Question: I have a 'ContextMenu' that I want to override its style.
This is how it looks like:

All the SubMenus should look the same as the first one (with the White Highlighted Background)
Here's the XAML:
'''
<ContextMenu>
<MenuItem Header="blabla">
<MenuItem Header="Lol"/>
<MenuItem Header="blabla">
<MenuItem Header="Lol"/>
<MenuItem Header="blabla">
<MenuItem Header="Lol"/>
<MenuItem Header="blabla">
<MenuItem Header="Lol"/>
</MenuItem>
</MenuItem>
</MenuItem>
</MenuItem>
<MenuItem Header="Lol"/>
</ContextMenu>
'''
Here's the Style of my 'ContextMenu':
'''
<SolidColorBrush x:Key="ContextMenuMenuItemBackground" Color="Transparent"/>
<SolidColorBrush x:Key="ContextMenuSubMenuBorderBrush" Color="#CCCEDB"/>
<SolidColorBrush x:Key="ContextMenuSubMenuBackground" Color="#F6F6F6"/>
<Color x:Key="ContextMenuSubMenuDropShadowColor">#808080</Color>
<SolidColorBrush x:Key="ContextMenuTransitionBackground" Color="#E7E8EC"/>
<SolidColorBrush x:Key="ContextMenuMenuItemHighlightedBackground" Color="#EFEFF2"/>
<SolidColorBrush x:Key="ContextMenuSubmenuItemBackground" Color="Transparent"/>
<SolidColorBrush x:Key="ContextMenuSubmenuItemBackgroundHighlighted" Color="#FFFFFF"/>
<SolidColorBrush x:Key="ContextMenuArrowPanelBackgroundHighlighted" Color="#007ACC"/>
<SolidColorBrush x:Key="ContextMenuMenuDisabledForeground" Color="#A2A4A5"/>
<Style TargetType="{x:Type ContextMenu}">
<Setter Property="Template">
<Setter.Value>
<ControlTemplate TargetType="{x:Type ContextMenu}">
<Grid Margin="0,0,5,5">
<Border x:Name="SubMenuBorder" BorderBrush="#CCCEDB" BorderThickness="1" Background="#F6F6F6" SnapsToDevicePixels="True" Padding="2">
<StackPanel IsItemsHost="True" KeyboardNavigation.DirectionalNavigation="Cycle" />
<Border.Effect>
<DropShadowEffect Color="#808080" Opacity="0.60" ShadowDepth="3"/>
</Border.Effect>
</Border>
</Grid>
</ControlTemplate>
</Setter.Value>
</Setter>
<Setter Property="ItemContainerStyle">
<Setter.Value>
<Style TargetType="{x:Type MenuItem}">
<Setter Property="Foreground" Value="{Binding Path=Foreground, RelativeSource={RelativeSource AncestorType={x:Type Menu}}}"/>
<Setter Property="Template">
<Setter.Value>
<ControlTemplate TargetType="{x:Type MenuItem}">
<!--Border 1-->
<Border x:Name="Border" Background="{StaticResource ContextMenuMenuItemBackground}" BorderThickness="1" SnapsToDevicePixels="True">
<Grid x:Name="Grid">
<Grid.ColumnDefinitions>
<ColumnDefinition x:Name="Col0" MinWidth="17" Width="Auto" SharedSizeGroup="MenuItemIconColumnGroup"/>
<ColumnDefinition Width="Auto" SharedSizeGroup="MenuTextColumnGroup"/>
<ColumnDefinition Width="Auto" SharedSizeGroup="MenuItemIGTColumnGroup"/>
<ColumnDefinition x:Name="Col3" Width="14"/>
</Grid.ColumnDefinitions>
<ContentPresenter Grid.Column="0" x:Name="Icon" VerticalAlignment="Center" ContentSource="Icon"/>
<ContentPresenter Grid.Column="1" Margin="{TemplateBinding Padding}" x:Name="HeaderHost" RecognizesAccessKey="True" ContentSource="Header" VerticalAlignment="Center"/>
<ContentPresenter Grid.Column="2" Margin="8,1,8,1" x:Name="IGTHost" ContentSource="InputGestureText" VerticalAlignment="Center"/>
<Grid Grid.Column="3" Margin="4,0,6,0" x:Name="ArrowPanel" VerticalAlignment="Center">
<Path x:Name="ArrowPanelPath" HorizontalAlignment="Right" VerticalAlignment="Center" Fill="{TemplateBinding Foreground}" Data="M0,0 L0,8 L4,4 z"/>
</Grid>
<Popup IsOpen="{Binding Path=IsSubmenuOpen, RelativeSource={RelativeSource TemplatedParent}}" Placement="Right" HorizontalOffset="-1" x:Name="SubMenuPopup" Focusable="False" PopupAnimation="{DynamicResource {x:Static SystemParameters.MenuPopupAnimationKey}}" AllowsTransparency="True">
<Grid Margin="0,0,5,5">
<!--Border 2-->
<Border x:Name="SubMenuBorder" BorderBrush="{StaticResource ContextMenuSubMenuBorderBrush}" BorderThickness="1" Background="{StaticResource ContextMenuSubMenuBackground}" SnapsToDevicePixels="True">
<Grid x:Name="SubMenu" Grid.IsSharedSizeScope="True" Margin="2">
<StackPanel IsItemsHost="True" KeyboardNavigation.DirectionalNavigation="Cycle"/>
</Grid>
<Border.Effect>
<DropShadowEffect Color="{StaticResource ContextMenuSubMenuDropShadowColor}" Opacity="0.60" ShadowDepth="3"/>
</Border.Effect>
</Border>
<!--Border 3-->
<Border Margin="1,0,0,0" x:Name="TransitionBorder" BorderBrush="{StaticResource ContextMenuTransitionBackground}" BorderThickness="1" Background="{StaticResource ContextMenuTransitionBackground}" SnapsToDevicePixels="True" Width="0" Height="2" HorizontalAlignment="Left" VerticalAlignment="Top" />
</Grid>
</Popup>
</Grid>
</Border>
<ControlTemplate.Triggers>
<Trigger Property="Role" Value="TopLevelHeader">
<Setter Property="Padding" Value="6,0,6,2"/>
<Setter TargetName="SubMenuPopup" Property="Placement" Value="Bottom"/>
<Setter TargetName="Col0" Property="MinWidth" Value="0"/>
<Setter TargetName="Col3" Property="Width" Value="Auto"/>
<Setter TargetName="Icon" Property="Visibility" Value="Collapsed"/>
<Setter TargetName="IGTHost" Property="Visibility" Value="Collapsed" />
<Setter TargetName="ArrowPanel" Property="Visibility" Value="Collapsed"/>
<Setter TargetName="SubMenuBorder" Property="BorderThickness" Value="1,1,1,1"/>
<Setter TargetName="SubMenu" Property="Margin" Value="2,3,2,2"/>
<Setter TargetName="TransitionBorder" Property="Width" Value="{Binding ActualWidth, ElementName=Grid}"/>
</Trigger>
<Trigger Property="Role" Value="TopLevelItem">
<Setter Property="Padding" Value="6,0,6,2"/>
<Setter TargetName="Col0" Property="MinWidth" Value="0"/>
<Setter TargetName="Col3" Property="Width" Value="Auto"/>
<Setter TargetName="Icon" Property="Visibility" Value="Collapsed"/>
<Setter TargetName="IGTHost" Property="Visibility" Value="Collapsed"/>
<Setter TargetName="ArrowPanel" Property="Visibility" Value="Collapsed"/>
</Trigger>
<Trigger Property="Role" Value="SubmenuHeader">
<Setter Property="DockPanel.Dock" Value="Top"/>
<Setter Property="Padding" Value="10,3,0,3"/>
<Setter TargetName="Border" Property="MinHeight" Value="22"/>
<Setter TargetName="Border" Property="Background" Value="{StaticResource ContextMenuSubmenuItemBackground}"/>
</Trigger>
<Trigger Property="Role" Value="SubmenuItem">
<Setter Property="DockPanel.Dock" Value="Top"/>
<Setter Property="Padding" Value="10,3,0,3"/>
<Setter TargetName="Border" Property="MinHeight" Value="22"/>
<Setter TargetName="ArrowPanel" Property="Visibility" Value="Collapsed"/>
<Setter TargetName="Border" Property="Background" Value="{StaticResource ContextMenuSubmenuItemBackground}"/>
</Trigger>
<MultiTrigger>
<MultiTrigger.Conditions>
<Condition Property="IsHighlighted" Value="True"/>
<Condition Property="Role" Value="TopLevelHeader"/>
</MultiTrigger.Conditions>
<Setter TargetName="Border" Property="Background" Value="{StaticResource ContextMenuMenuItemHighlightedBackground}"/>
</MultiTrigger>
<MultiTrigger>
<MultiTrigger.Conditions>
<Condition Property="IsHighlighted" Value="True"/>
<Condition Property="Role" Value="TopLevelItem"/>
</MultiTrigger.Conditions>
<Setter TargetName="Border" Property="Background" Value="{StaticResource ContextMenuMenuItemHighlightedBackground}"/>
</MultiTrigger>
<MultiTrigger>
<MultiTrigger.Conditions>
<Condition Property="IsHighlighted" Value="True"/>
<Condition Property="Role" Value="SubmenuHeader"/>
</MultiTrigger.Conditions>
<Setter TargetName="Border" Property="Background" Value="{StaticResource ContextMenuSubmenuItemBackgroundHighlighted}"/>
<Setter TargetName="ArrowPanelPath" Property="Fill" Value="{StaticResource ContextMenuArrowPanelBackgroundHighlighted}"/>
</MultiTrigger>
<MultiTrigger>
<MultiTrigger.Conditions>
<Condition Property="IsHighlighted" Value="True"/>
<Condition Property="Role" Value="SubmenuItem"/>
</MultiTrigger.Conditions>
<Setter TargetName="Border" Property="Background" Value="{StaticResource ContextMenuSubmenuItemBackgroundHighlighted}"/>
</MultiTrigger>
<MultiTrigger>
<MultiTrigger.Conditions>
<Condition Property="IsSubmenuOpen" Value="True"/>
<Condition Property="Role" Value="TopLevelHeader"/>
</MultiTrigger.Conditions>
<Setter TargetName="Border" Property="Background" Value="{StaticResource ContextMenuSubmenuItemBackground}"/>
<Setter TargetName="Border" Property="BorderBrush" Value="{StaticResource ContextMenuSubMenuBorderBrush}"/>
</MultiTrigger>
<Trigger Property="Icon" Value="{x:Null}">
<Setter TargetName="Icon" Property="Visibility" Value="Collapsed"/>
</Trigger>
<Trigger Property="IsEnabled" Value="False">
<Setter Property="Foreground" Value="{StaticResource ContextMenuMenuDisabledForeground}"/>
</Trigger>
</ControlTemplate.Triggers>
</ControlTemplate>
</Setter.Value>
</Setter>
</Style>
</Setter.Value>
</Setter>
</Style>
'''
Whats wrong here?
Why is this happening?
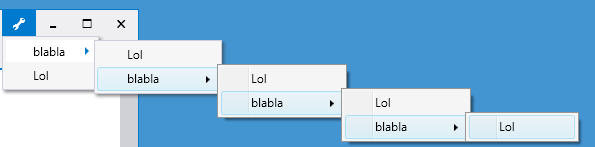
Answer: I got it to work but just using your 'MenuItem' Style directly. I got rid of everything else except
'''
<Style TargetType="{x:Type MenuItem}">
<Setter Property="Foreground" Value="{Binding Path=Foreground, RelativeSource={RelativeSource AncestorType={x:Type Menu}}}"/>
<Setter Property="Template">
<Setter.Value>
<ControlTemplate TargetType="{x:Type MenuItem}">
<!--Border 1-->
<Border x:Name="Border" Background="{StaticResource ContextMenuMenuItemBackground}" BorderThickness="1" SnapsToDevicePixels="True">
<Grid x:Name="Grid">
<Grid.ColumnDefinitions>
<ColumnDefinition x:Name="Col0" MinWidth="17" Width="Auto" SharedSizeGroup="MenuItemIconColumnGroup"/>
<ColumnDefinition Width="Auto" SharedSizeGroup="MenuTextColumnGroup"/>
<ColumnDefinition Width="Auto" SharedSizeGroup="MenuItemIGTColumnGroup"/>
<ColumnDefinition x:Name="Col3" Width="14"/>
</Grid.ColumnDefinitions>
<ContentPresenter Grid.Column="0" x:Name="Icon" VerticalAlignment="Center" ContentSource="Icon"/>
<ContentPresenter Grid.Column="1" Margin="{TemplateBinding Padding}" x:Name="HeaderHost" RecognizesAccessKey="True" ContentSource="Header" VerticalAlignment="Center"/>
<ContentPresenter Grid.Column="2" Margin="8,1,8,1" x:Name="IGTHost" ContentSource="InputGestureText" VerticalAlignment="Center"/>
<Grid Grid.Column="3" Margin="4,0,6,0" x:Name="ArrowPanel" VerticalAlignment="Center">
<Path x:Name="ArrowPanelPath" HorizontalAlignment="Right" VerticalAlignment="Center" Fill="{TemplateBinding Foreground}" Data="M0,0 L0,8 L4,4 z"/>
</Grid>
<Popup IsOpen="{Binding Path=IsSubmenuOpen, RelativeSource={RelativeSource TemplatedParent}}" Placement="Right" HorizontalOffset="-1" x:Name="SubMenuPopup" Focusable="False" PopupAnimation="{DynamicResource {x:Static SystemParameters.MenuPopupAnimationKey}}" AllowsTransparency="True">
<Grid Margin="0,0,5,5">
<!--Border 2-->
<Border x:Name="SubMenuBorder" BorderBrush="{StaticResource ContextMenuSubMenuBorderBrush}" BorderThickness="1" Background="{StaticResource ContextMenuSubMenuBackground}" SnapsToDevicePixels="True">
<Grid x:Name="SubMenu" Grid.IsSharedSizeScope="True" Margin="2">
<StackPanel IsItemsHost="True" KeyboardNavigation.DirectionalNavigation="Cycle"/>
</Grid>
<Border.Effect>
<DropShadowEffect Color="{StaticResource ContextMenuSubMenuDropShadowColor}" Opacity="0.60" ShadowDepth="3"/>
</Border.Effect>
</Border>
<!--Border 3-->
<Border Margin="1,0,0,0" x:Name="TransitionBorder" BorderBrush="{StaticResource ContextMenuTransitionBackground}" BorderThickness="1" Background="{StaticResource ContextMenuTransitionBackground}" SnapsToDevicePixels="True" Width="0" Height="2" HorizontalAlignment="Left" VerticalAlignment="Top" />
</Grid>
</Popup>
</Grid>
</Border>
<ControlTemplate.Triggers>
<Trigger Property="Role" Value="TopLevelHeader">
<Setter Property="Padding" Value="6,0,6,2"/>
<Setter TargetName="SubMenuPopup" Property="Placement" Value="Bottom"/>
<Setter TargetName="Col0" Property="MinWidth" Value="0"/>
<Setter TargetName="Col3" Property="Width" Value="Auto"/>
<Setter TargetName="Icon" Property="Visibility" Value="Collapsed"/>
<Setter TargetName="IGTHost" Property="Visibility" Value="Collapsed" />
<Setter TargetName="ArrowPanel" Property="Visibility" Value="Collapsed"/>
<Setter TargetName="SubMenuBorder" Property="BorderThickness" Value="1,1,1,1"/>
<Setter TargetName="SubMenu" Property="Margin" Value="2,3,2,2"/>
<Setter TargetName="TransitionBorder" Property="Width" Value="{Binding ActualWidth, ElementName=Grid}"/>
</Trigger>
<Trigger Property="Role" Value="TopLevelItem">
<Setter Property="Padding" Value="6,0,6,2"/>
<Setter TargetName="Col0" Property="MinWidth" Value="0"/>
<Setter TargetName="Col3" Property="Width" Value="Auto"/>
<Setter TargetName="Icon" Property="Visibility" Value="Collapsed"/>
<Setter TargetName="IGTHost" Property="Visibility" Value="Collapsed"/>
<Setter TargetName="ArrowPanel" Property="Visibility" Value="Collapsed"/>
</Trigger>
<Trigger Property="Role" Value="SubmenuHeader">
<Setter Property="DockPanel.Dock" Value="Top"/>
<Setter Property="Padding" Value="10,3,0,3"/>
<Setter TargetName="Border" Property="MinHeight" Value="22"/>
<Setter TargetName="Border" Property="Background" Value="{StaticResource ContextMenuSubmenuItemBackground}"/>
</Trigger>
<Trigger Property="Role" Value="SubmenuItem">
<Setter Property="DockPanel.Dock" Value="Top"/>
<Setter Property="Padding" Value="10,3,0,3"/>
<Setter TargetName="Border" Property="MinHeight" Value="22"/>
<Setter TargetName="ArrowPanel" Property="Visibility" Value="Collapsed"/>
<Setter TargetName="Border" Property="Background" Value="{StaticResource ContextMenuSubmenuItemBackground}"/>
</Trigger>
<MultiTrigger>
<MultiTrigger.Conditions>
<Condition Property="IsHighlighted" Value="True"/>
<Condition Property="Role" Value="TopLevelHeader"/>
</MultiTrigger.Conditions>
<Setter TargetName="Border" Property="Background" Value="{StaticResource ContextMenuMenuItemHighlightedBackground}"/>
</MultiTrigger>
<MultiTrigger>
<MultiTrigger.Conditions>
<Condition Property="IsHighlighted" Value="True"/>
<Condition Property="Role" Value="TopLevelItem"/>
</MultiTrigger.Conditions>
<Setter TargetName="Border" Property="Background" Value="{StaticResource ContextMenuMenuItemHighlightedBackground}"/>
</MultiTrigger>
<MultiTrigger>
<MultiTrigger.Conditions>
<Condition Property="IsHighlighted" Value="True"/>
<Condition Property="Role" Value="SubmenuHeader"/>
</MultiTrigger.Conditions>
<Setter TargetName="Border" Property="Background" Value="{StaticResource ContextMenuSubmenuItemBackgroundHighlighted}"/>
<Setter TargetName="ArrowPanelPath" Property="Fill" Value="{StaticResource ContextMenuArrowPanelBackgroundHighlighted}"/>
</MultiTrigger>
<MultiTrigger>
<MultiTrigger.Conditions>
<Condition Property="IsHighlighted" Value="True"/>
<Condition Property="Role" Value="SubmenuItem"/>
</MultiTrigger.Conditions>
<Setter TargetName="Border" Property="Background" Value="{StaticResource ContextMenuSubmenuItemBackgroundHighlighted}"/>
</MultiTrigger>
<MultiTrigger>
<MultiTrigger.Conditions>
<Condition Property="IsSubmenuOpen" Value="True"/>
<Condition Property="Role" Value="TopLevelHeader"/>
</MultiTrigger.Conditions>
<Setter TargetName="Border" Property="Background" Value="{StaticResource ContextMenuSubmenuItemBackground}"/>
<Setter TargetName="Border" Property="BorderBrush" Value="{StaticResource ContextMenuSubMenuBorderBrush}"/>
</MultiTrigger>
<Trigger Property="Icon" Value="{x:Null}">
<Setter TargetName="Icon" Property="Visibility" Value="Collapsed"/>
</Trigger>
<Trigger Property="IsEnabled" Value="False">
<Setter Property="Foreground" Value="{StaticResource ContextMenuMenuDisabledForeground}"/>
</Trigger>
</ControlTemplate.Triggers>
</ControlTemplate>
</Setter.Value>
</Setter>
</Style>
'''
(I left the Brushes...)
To apply it only to the context menu in question...
'''
<ContextMenu>
<ContextMenu.Resources>
<Style TargetType="{x:Type MenuItem}">
<Setter Property="Foreground" Value="{Binding Path=Foreground, RelativeSource={RelativeSource AncestorType={x:Type Menu}}}"/>
......
</Style>
</ContextMenu.Resources>
<MenuItem Header="blabla">
<MenuItem Header="Lol"/>
<MenuItem Header="blabla">
<MenuItem Header="Lol"/>
<MenuItem Header="blabla">
<MenuItem Header="Lol"/>
<MenuItem Header="blabla">
<MenuItem Header="Lol"/>
</MenuItem>
</MenuItem>
</MenuItem>
</MenuItem>
<MenuItem Header="Lol"/>
</ContextMenu>
'''